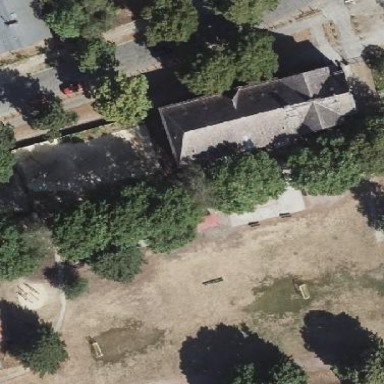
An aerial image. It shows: School.